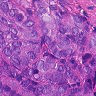
Metastatic tissue present: yes